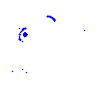
Particle: electron